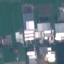
Land use / land cover: Industrial